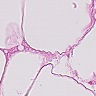
Metastatic tissue present: no